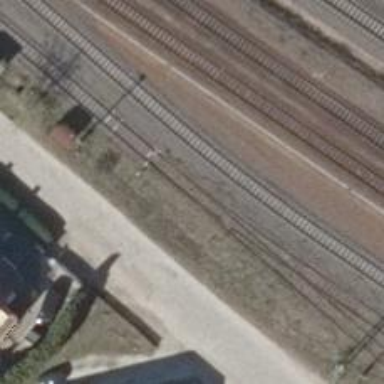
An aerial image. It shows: Left-hand railway turnout side.